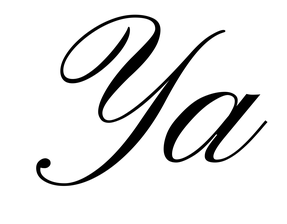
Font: PinyonScript-Regular